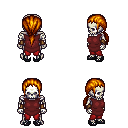
a pixel art fantasy rpg character, male body template, skeleton, maroon tunic, red pants, dark blonde ponytail hairstyle, cloth bracers, ghillies, four views (front, back, left, right), 2x2 character sprite sheet, small pixel art, hard edges, no anti-aliasing